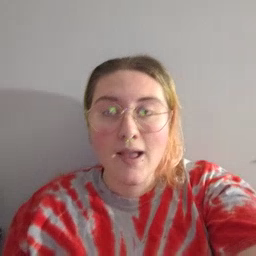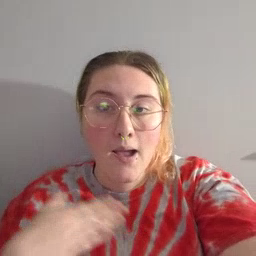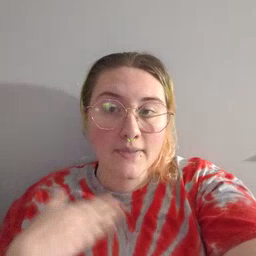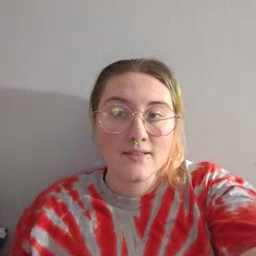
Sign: happy